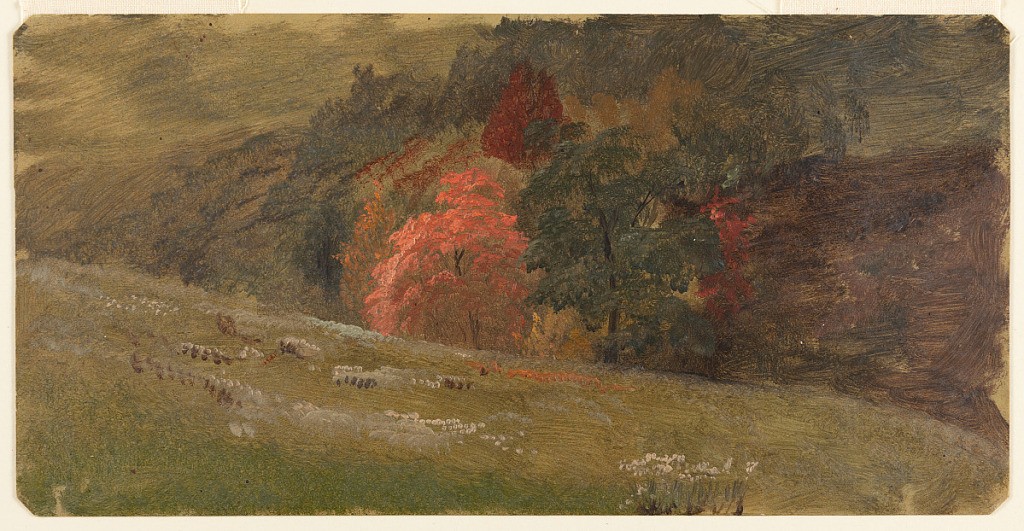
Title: Autumn Landscape, Vermont
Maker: Frederic Edwin Church, American, 1826–1900
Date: October 1865
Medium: Oil and graphite on off-white paperboard
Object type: Drawing
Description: Landscape sketch showing a view of autumn trees in the hilly landscape of Vermont. In the foreground, a grassy hillside descends gently from left to right, and into the middle distance, where a grove of trees is visible at the base of the hill. At center, a fiery orange tree stands out among other dark green and red trees and brown vegetation. In the background, another hillside is loosely rendered.